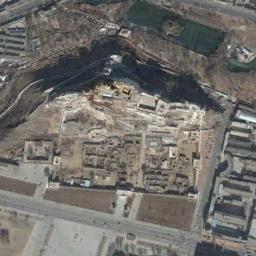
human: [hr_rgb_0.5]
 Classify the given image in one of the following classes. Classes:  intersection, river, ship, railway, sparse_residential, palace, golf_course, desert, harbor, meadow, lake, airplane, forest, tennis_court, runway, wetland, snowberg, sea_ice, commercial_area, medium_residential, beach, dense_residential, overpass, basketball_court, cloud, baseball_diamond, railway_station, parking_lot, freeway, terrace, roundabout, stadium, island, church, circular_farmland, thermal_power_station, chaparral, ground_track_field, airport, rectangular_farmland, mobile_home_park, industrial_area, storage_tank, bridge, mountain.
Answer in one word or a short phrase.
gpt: palace